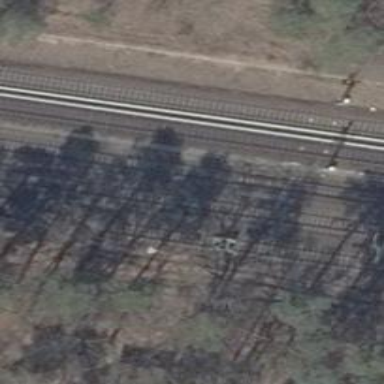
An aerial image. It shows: Railway switch with the turnout pointing to the right.